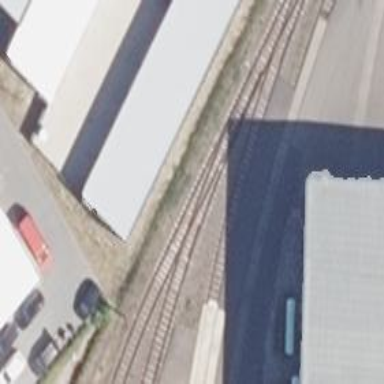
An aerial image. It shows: Railway switch.